Question: I am using Haskell and OpenGL to construct a 3D terrain. The terrain and lighting are fine, but I am running into some difficulties adjusting the camera / view.
When I run the following code in my 'display' function:
'''
matrixMode $= Projection
loadIdentity
-- perspective 45 1 0.1 100
matrixMode $= ModelView 0
loadIdentity
lookAt (Vertex3 0 0 0) (Vertex3 0 1 2) (Vector3 0 1 0)
'''
I receive the following image:

But when I uncomment the line
'''
perspective 45 1 0.1 100
'''
I just get a black screen.
My point array is quite large but here are the last few points copied from 'ghci':
> (1.0,0.0,0.76), (1.0,0.0,0.8), (1.0,0.0,0.84), (1.0,0.0,0.88), (1.0,0.0,0.92), (1.0,0.0,0.96), (1.0,0.0,1.0)
I feel as though:
1. I specify the perspective planes incorrectly? or...
2. I should not be repeatedly calling one or more of these functions?
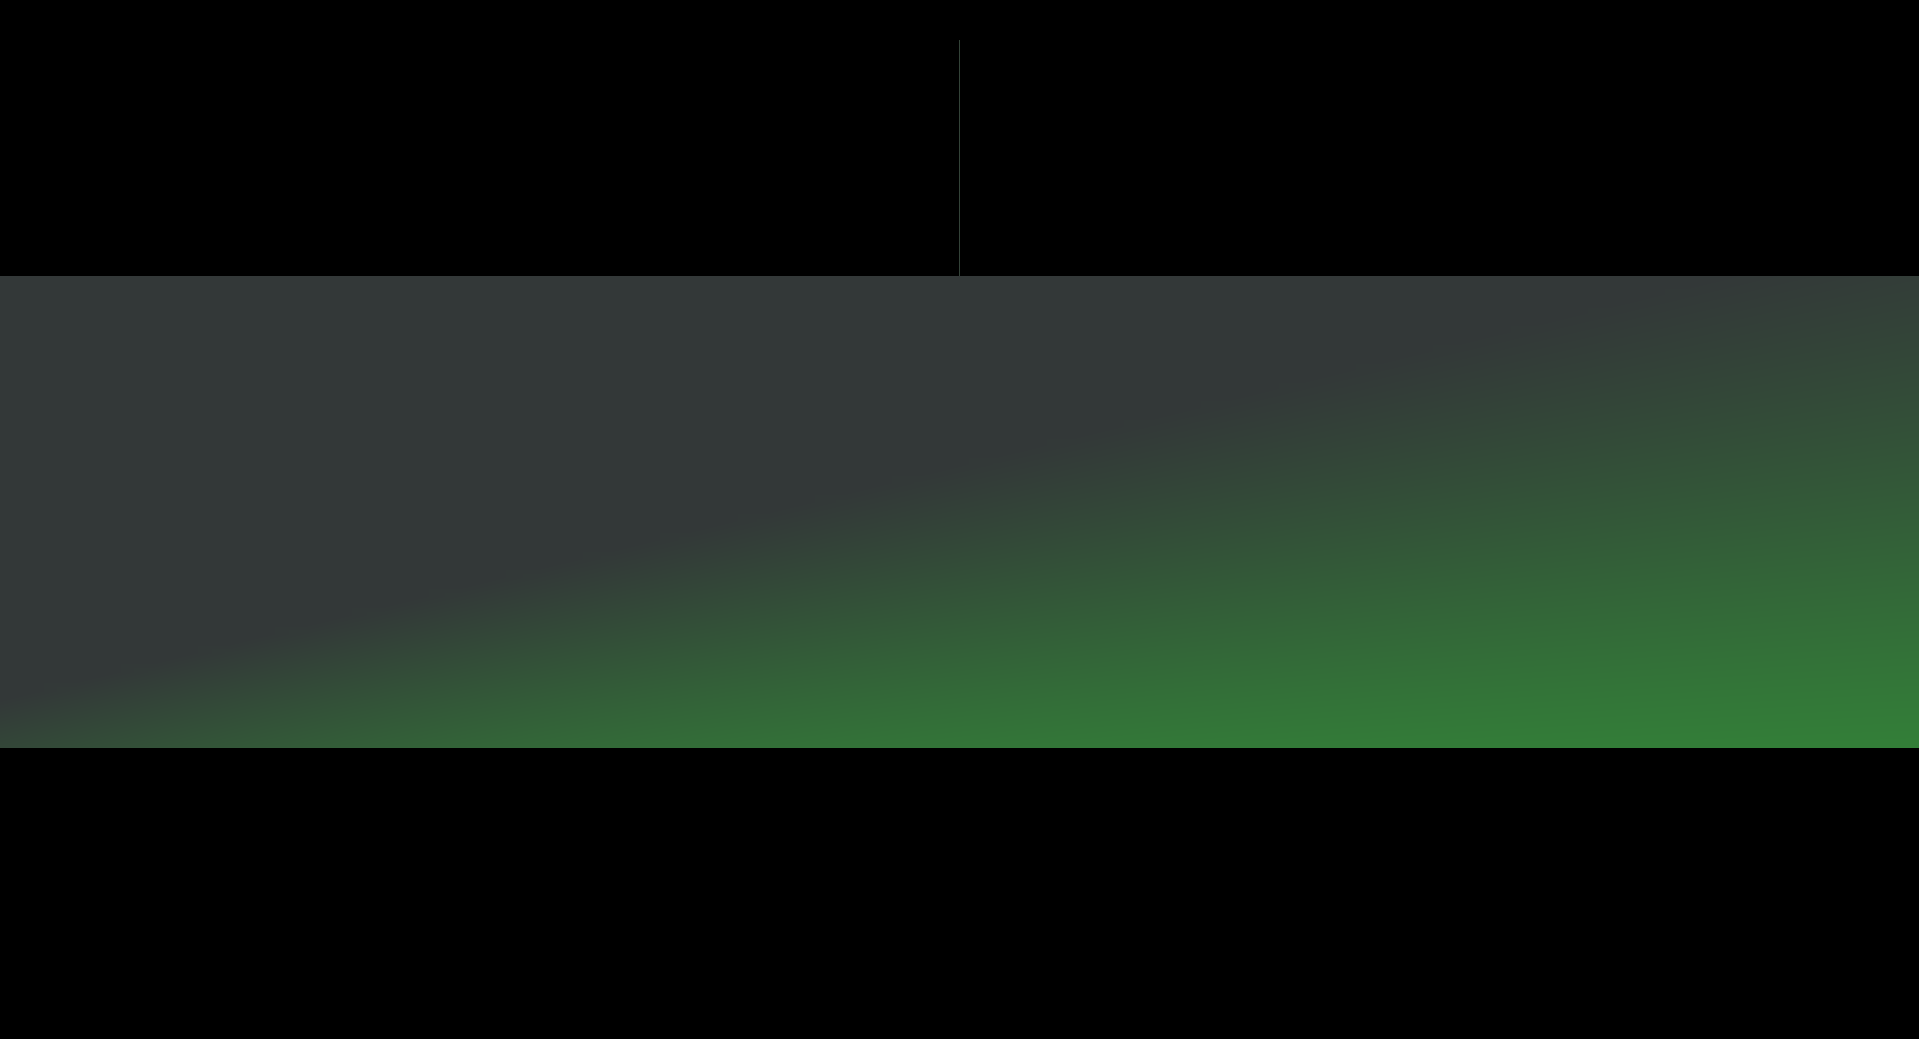
Answer: The default projection/viewing volume is orthographic (actually a cube), with the centre at the origin. In a perspective projection, all viewing rays converge to the origin, which is behind the near plane. Since you're origin is on the plane your're drawing, all the vertices will form a line on the screen and won't produce any fragments. As KarolisJuodele says, adjust the 'lookAt' function so that the camera is not on the plane...